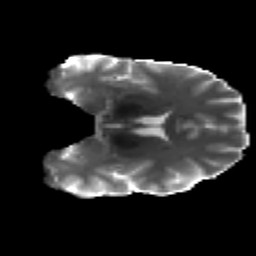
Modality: T2w
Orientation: coronal
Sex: male
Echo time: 0.114 s